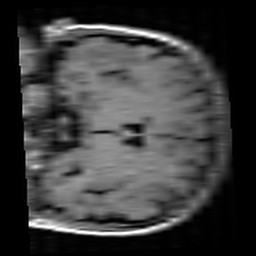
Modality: T1w
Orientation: coronal
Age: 19
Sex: female
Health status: healthy
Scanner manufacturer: siemens
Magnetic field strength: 3 T
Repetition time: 4.1 s
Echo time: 0.0085 s